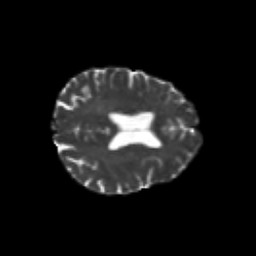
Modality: T2w
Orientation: axial
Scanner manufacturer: siemens
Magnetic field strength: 3 T
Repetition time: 6.8 s
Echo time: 0.093 s